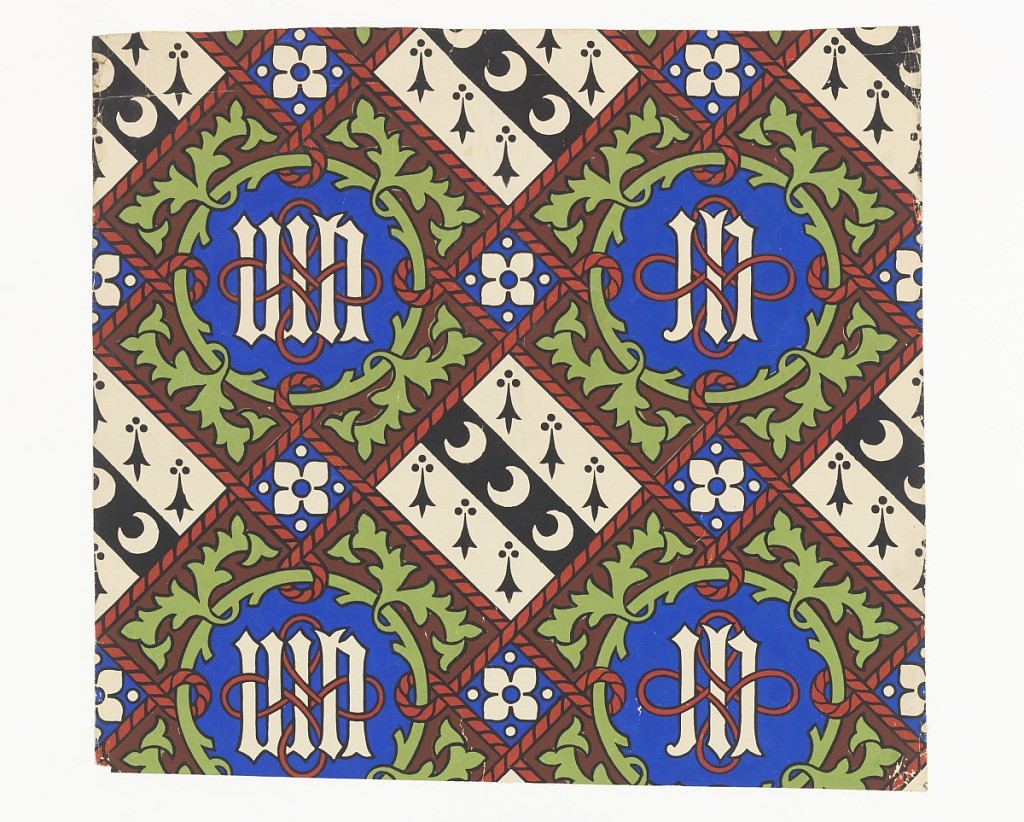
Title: Sidewall
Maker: William Woolams and Co.
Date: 1848
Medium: Block-printed paper
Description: Two dark blue circular medallions containing, respectively, the letters "wh" and "jh". These are in drop-repeating relationship with a lozenge, black on white ground, which contains a row of crescents and two rows of ermine tails. This was printed for Captain Washington Hibbert and his wife Julia, for use at Bilton Grange, Warwickshire.